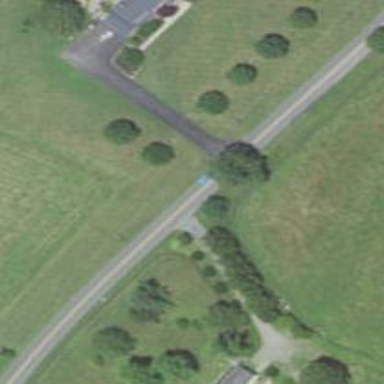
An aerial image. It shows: Secondary road.